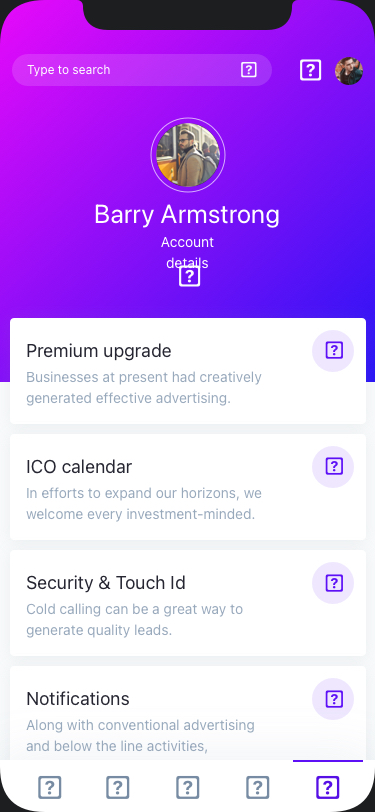
Text in this UI design:
Businesses at present had creatively generated effective advertising.
Premium upgrade

In efforts to expand our horizons, we welcome every investment-minded.
ICO calendar

Cold calling can be a great way to generate quality leads.
Security & Touch Id

Along with conventional advertising and below the line activities, organizations.
Notifications

Barry Armstrong
Account details
